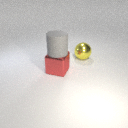
large gray rubber cylinder above large red metal cube